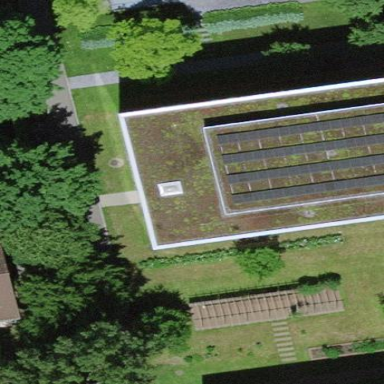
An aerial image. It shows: Building part with flat roof.